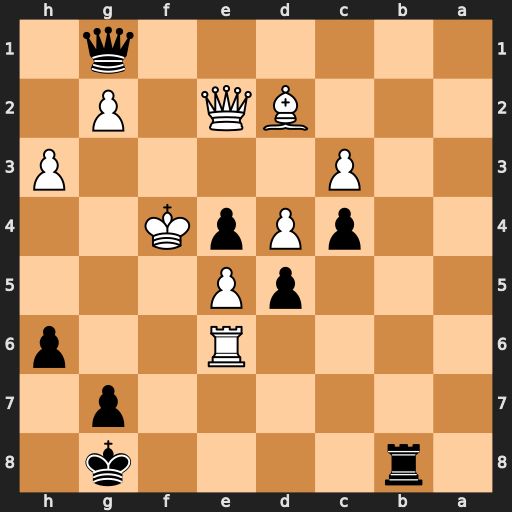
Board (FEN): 1r4k1/6p1/4R2p/3pP3/2pPpK2/2P4P/3BQ1P1/6q1
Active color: b
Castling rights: -
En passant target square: -
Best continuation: Rf8+ Rf6 gxf6